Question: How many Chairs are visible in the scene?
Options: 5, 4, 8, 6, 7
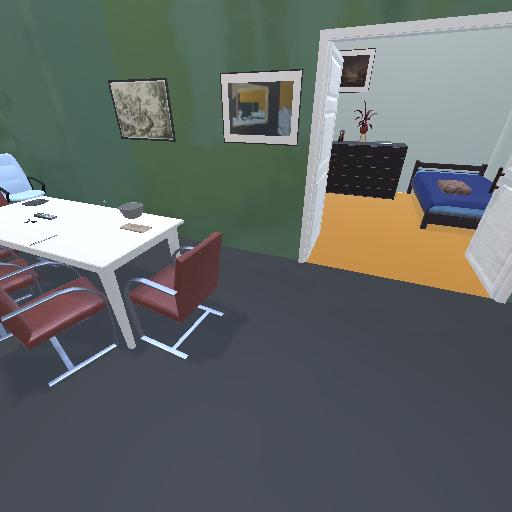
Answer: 5